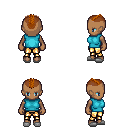
a pixel art fantasy rpg character, female body template, human, dark skin, teal sleeveless shirt, gold greaves, brunette short mohawk hairstyle, white slippers, four views (front, back, left, right), 2x2 character sprite sheet, small pixel art, hard edges, no anti-aliasing